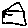
Label: house